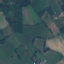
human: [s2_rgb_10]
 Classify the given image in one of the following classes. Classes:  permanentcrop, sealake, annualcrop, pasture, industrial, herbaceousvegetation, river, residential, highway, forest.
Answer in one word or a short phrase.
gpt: Pasture